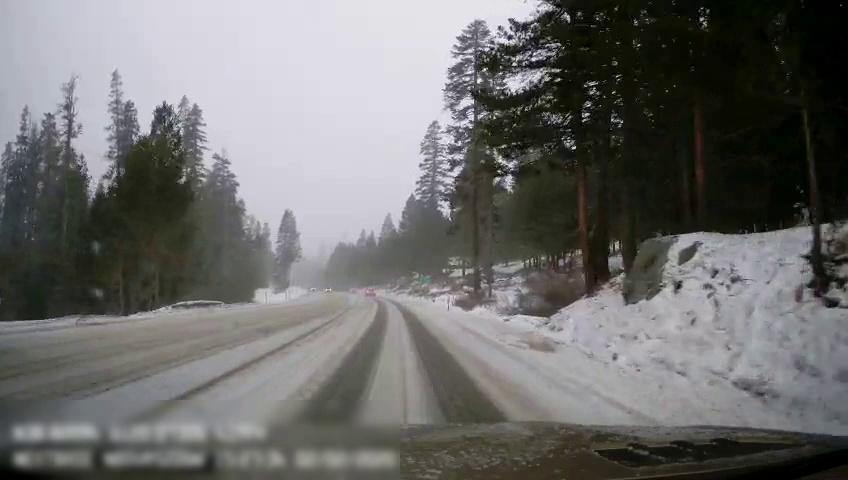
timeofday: Day
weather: Snowy
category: Drivable Space
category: Vehicles | Car
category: Traffic | Signs